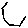
Label: hexagon